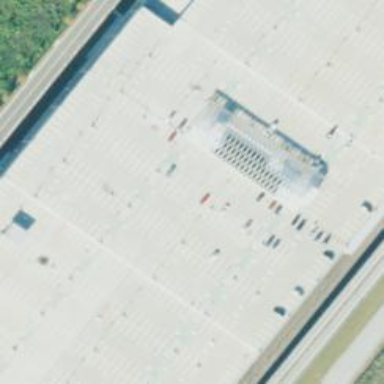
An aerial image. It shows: Multi-storey concrete parking building.